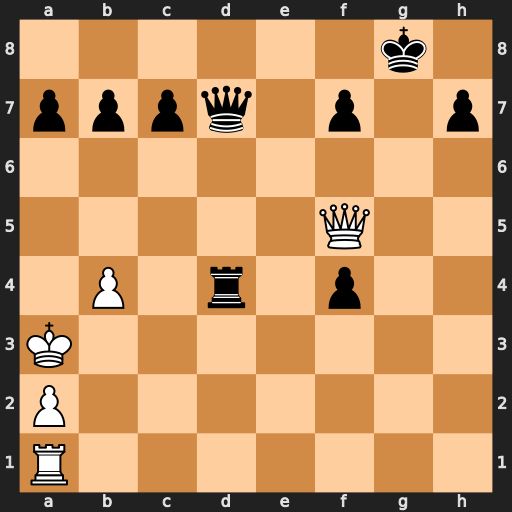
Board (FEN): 6k1/pppq1p1p/8/5Q2/1P1r1p2/K7/P7/R7
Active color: w
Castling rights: -
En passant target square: -
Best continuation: Qg5+ Kf8 Qh6+ Ke8 Re1+ Qe7 Rxe7+